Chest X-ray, AP view. Patient: 51 years old, sex M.
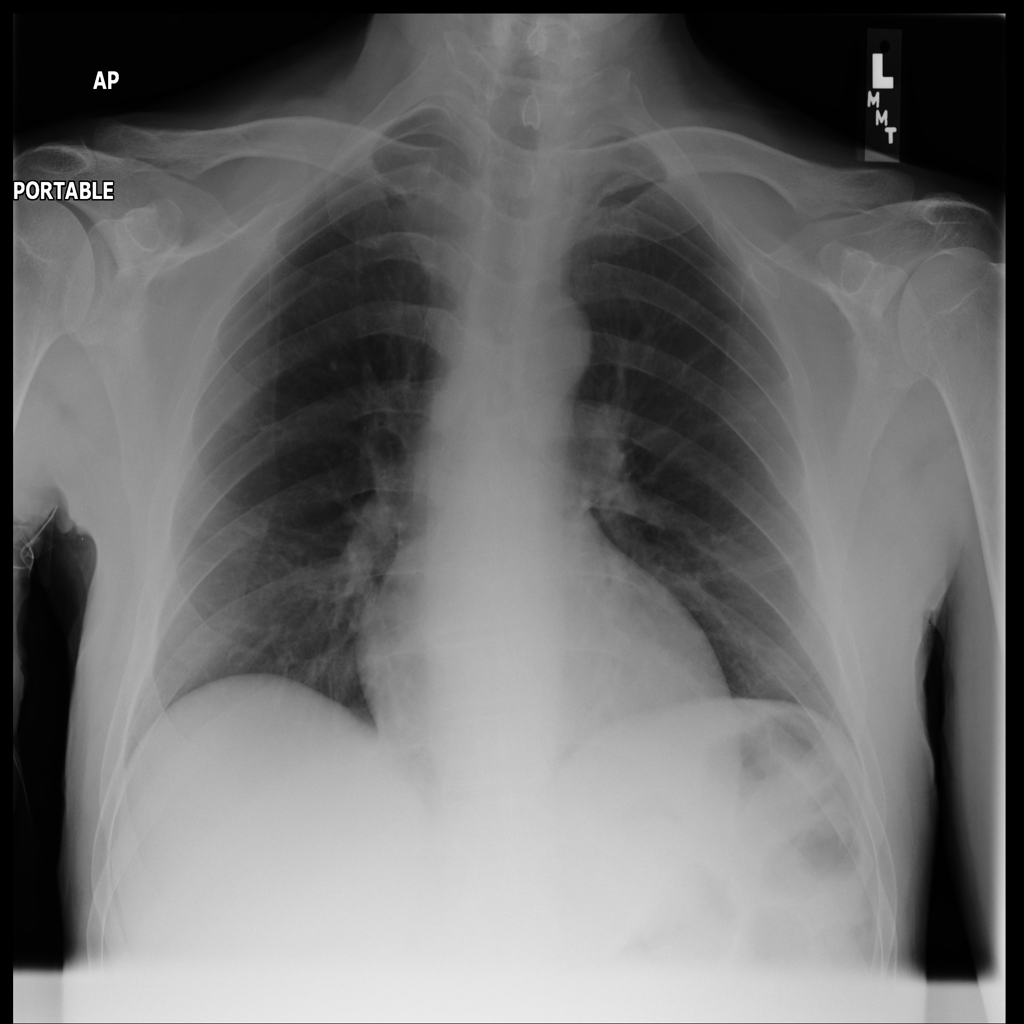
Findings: No Finding